Question: I am experimenting with canvas stroke text and I have noticed a strange artifact on some letters when using a large stroke line width.
The issue is present with different fonts sometimes on the same letters (but it really depends on the font family / style).
The snippet is as straightforward as possible:
'''
(function() {
var canvas = document.querySelector('#canvas');
var ctx = canvas.getContext('2d');
ctx.font = 'bold 110px "Arial"';
ctx.lineWidth = 26;
ctx.strokeStyle = '#a4ff11';
ctx.strokeText('Water', 100, 100);
ctx.fillStyle = '#ff0000';
ctx.fillText('Water', 100, 100);
})();
'''
'''
<canvas id="canvas" width="800px" height="800px"></canvas>
'''
I am also <URL>:

Is this something common and I am such a clumsy guy that I haven't figure it out (it does go away if you increase the font size sufficiently) or is there more to it?
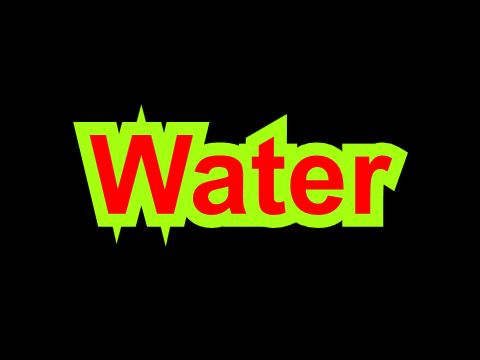
Answer: Set the 'lineJoin'property of the context to 'bevel' or 'round'(whichever looks the best to you)
Alternatively keep it at 'miter' and set the 'miterLimit'property to a rather low value.
'''
(function() {
var canvas = document.querySelector('#canvas');
var ctx = canvas.getContext('2d');
ctx.font = 'bold 110px "Arial"';
ctx.lineWidth = 26;
ctx.lineJoin = 'miter';
ctx.miterLimit = 2; // fiddle around until u find the miterLimit that looks best to you.
// or ctx.lineJoin = 'round';
// or ctx.lineJoin = 'bevel';
ctx.strokeStyle = '#a4ff11';
ctx.strokeText('Water', 100, 100);
ctx.fillStyle = '#ff0000';
ctx.fillText('Water', 100, 100);
})();
'''
'''
<canvas id="canvas" width="800" height="800"></canvas>
'''
If you want to know more about the 'lineJoin' property then this is a good place to start:
<URL>